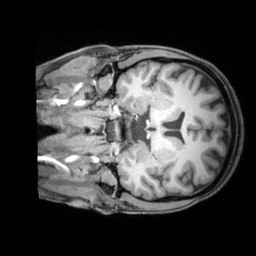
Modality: T1w
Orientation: coronal
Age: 40
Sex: female
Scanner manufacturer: siemens
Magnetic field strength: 3 T
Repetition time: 1.97 s
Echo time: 0.00206 s